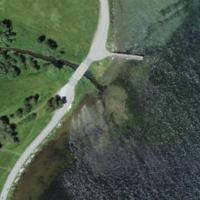
EUNIS habitat code: 14
Species observed at this site:
Podiceps nigricollis
Aythya fuligula
Fulica atra
Angelica sylvestris
Anas platyrhynchos